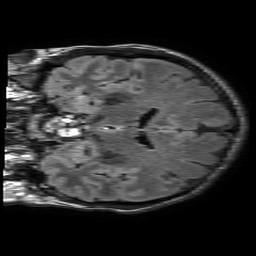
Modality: FLAIR
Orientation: coronal
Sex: male
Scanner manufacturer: philips
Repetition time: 11 s
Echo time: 0.125 s